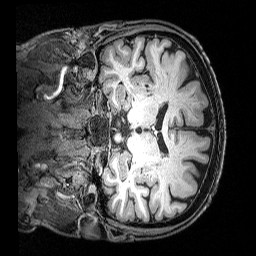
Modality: T1w
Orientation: coronal
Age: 71
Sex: male
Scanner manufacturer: siemens
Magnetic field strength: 3 T
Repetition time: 2.5 s
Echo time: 0.00369 s